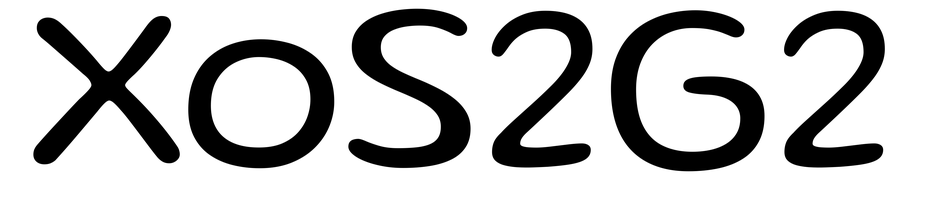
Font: Gluten_Light